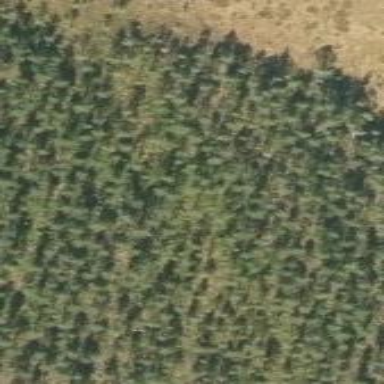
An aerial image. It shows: Woodland with needle-leaved trees.